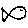
Label: fish